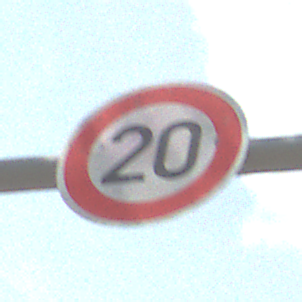
Verkehrszeichen: Geschwindigkeit20
Umgebung: Outdoor, Suburban
Tageszeit: Midday
Wetter: PartlyCloudy
Licht: Natural
Jahreszeit: Summer
Kontrast: HighContrast